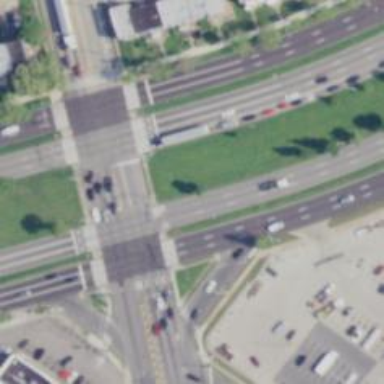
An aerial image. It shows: Marked crossing on footway.